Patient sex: F
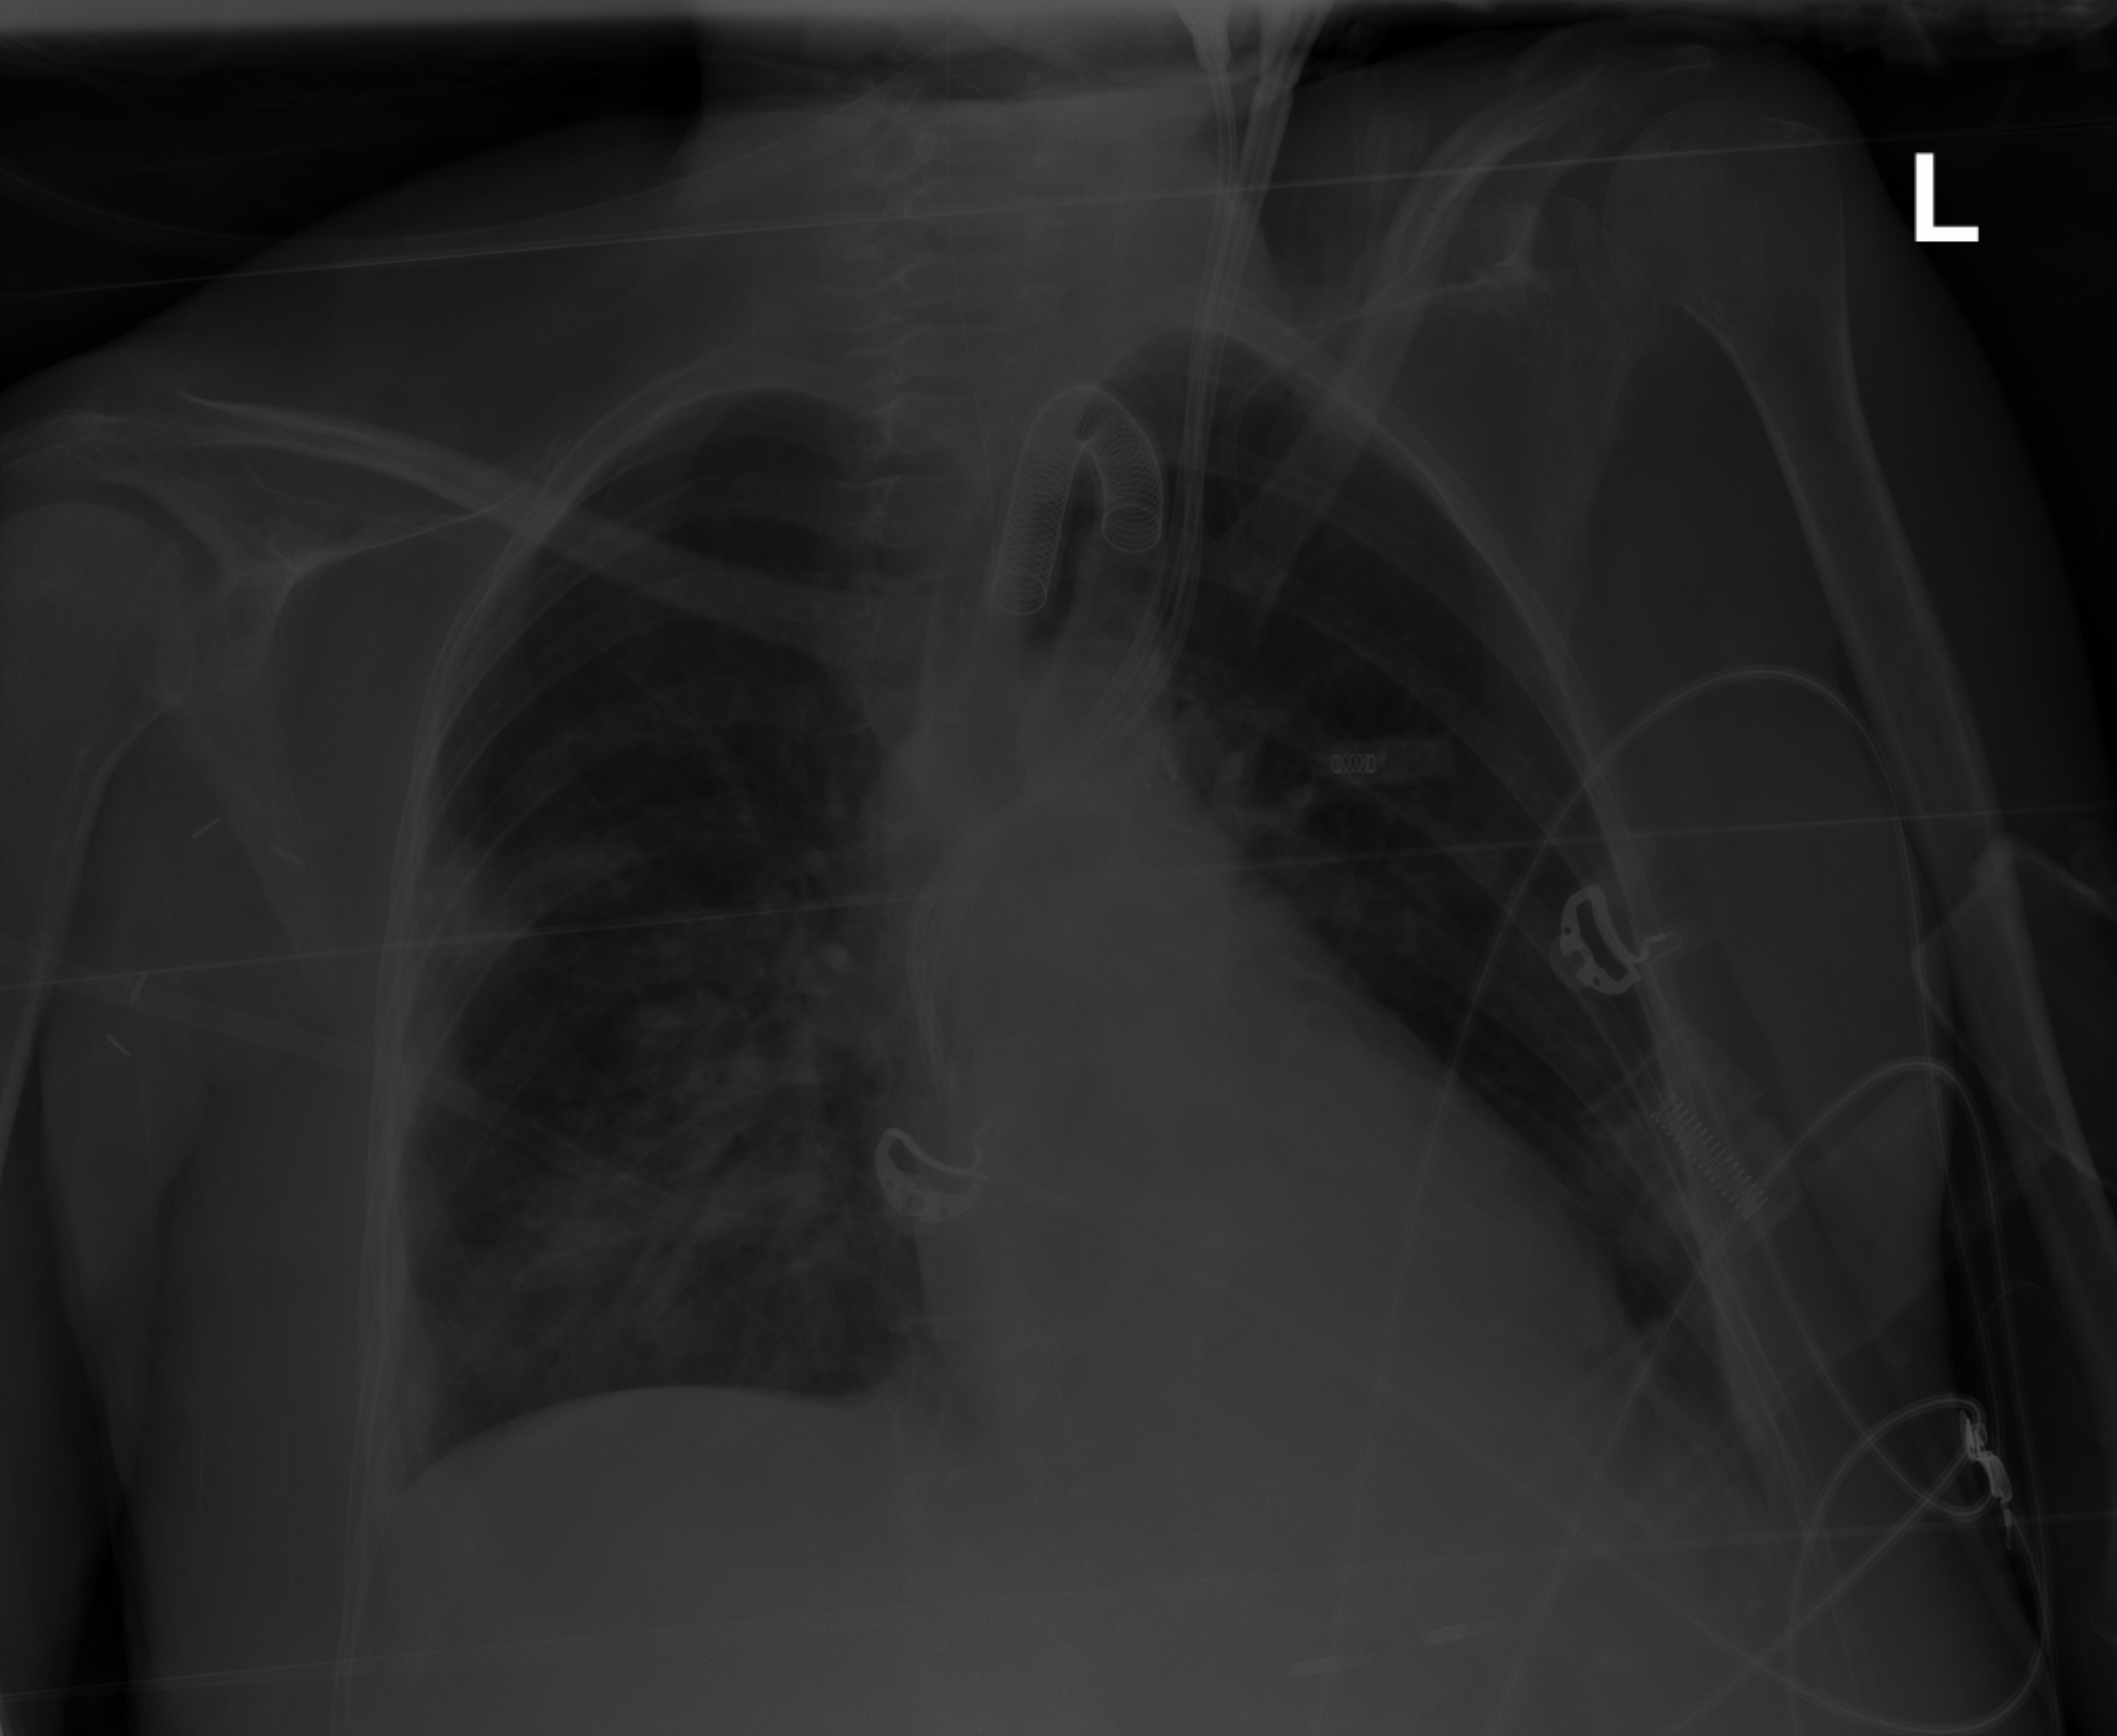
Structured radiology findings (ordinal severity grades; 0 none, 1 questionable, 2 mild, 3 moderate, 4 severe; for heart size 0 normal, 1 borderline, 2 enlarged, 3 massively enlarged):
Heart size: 0
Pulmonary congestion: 0
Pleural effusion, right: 2
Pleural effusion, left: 0
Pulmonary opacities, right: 3
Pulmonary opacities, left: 2
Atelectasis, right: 2
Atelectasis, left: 2